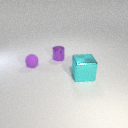
small purple rubber sphere to the left of small purple metal cylinder